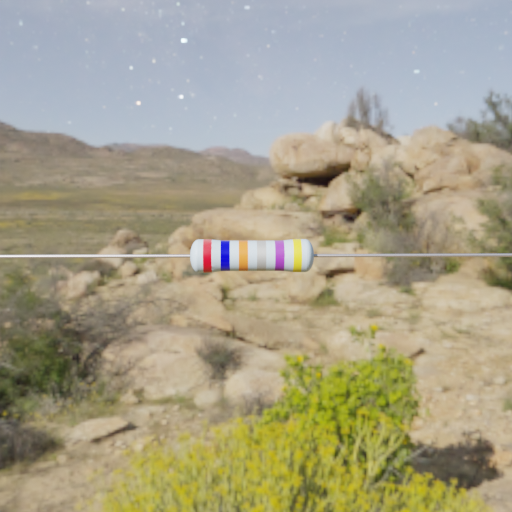
Resistor colour bands (in order): red, blue, orange, silver, violet, yellow